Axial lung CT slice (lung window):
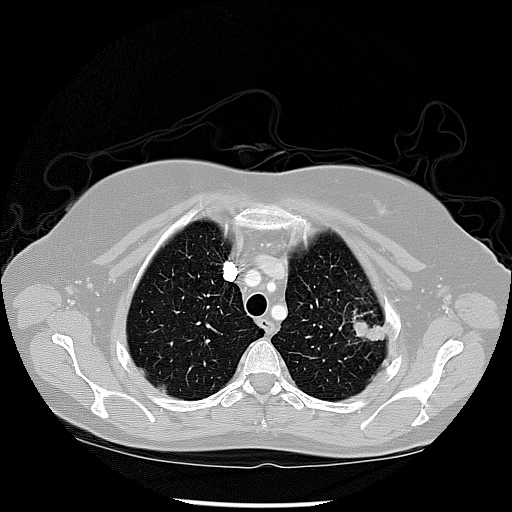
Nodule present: yes
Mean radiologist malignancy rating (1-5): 4